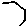
Label: hexagon